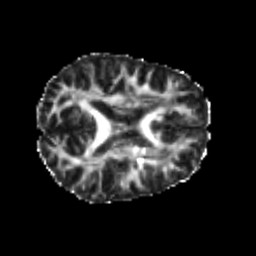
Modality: FA
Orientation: axial
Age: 22
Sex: female
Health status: healthy
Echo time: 0.074 s